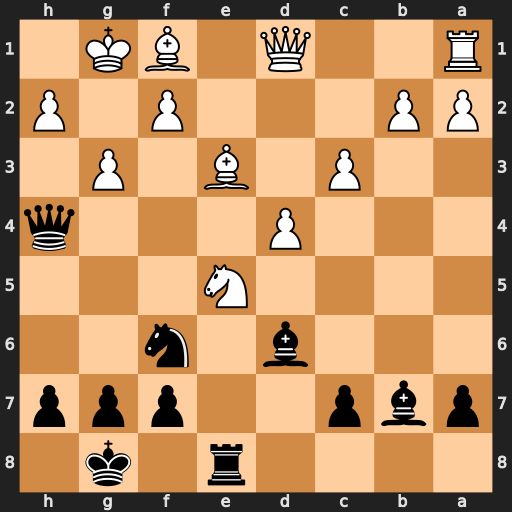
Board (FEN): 4r1k1/pbp2ppp/3b1n2/4N3/3P3q/2P1B1P1/PP3P1P/R2Q1BK1
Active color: b
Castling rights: -
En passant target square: -
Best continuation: Qe4 Qf3 Qxf3 Nxf3 Bxf3